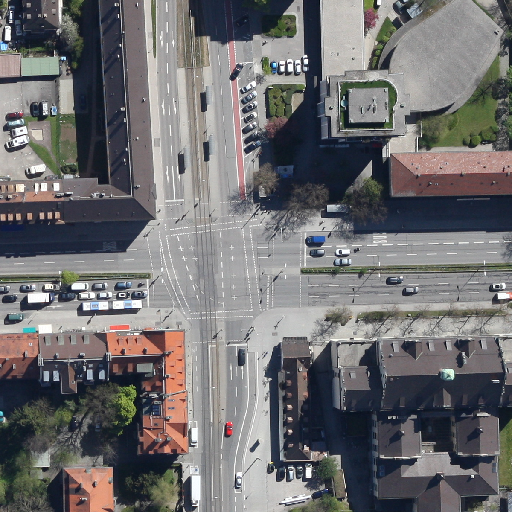
Referring expression: heavy-duty vehicle